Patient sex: F
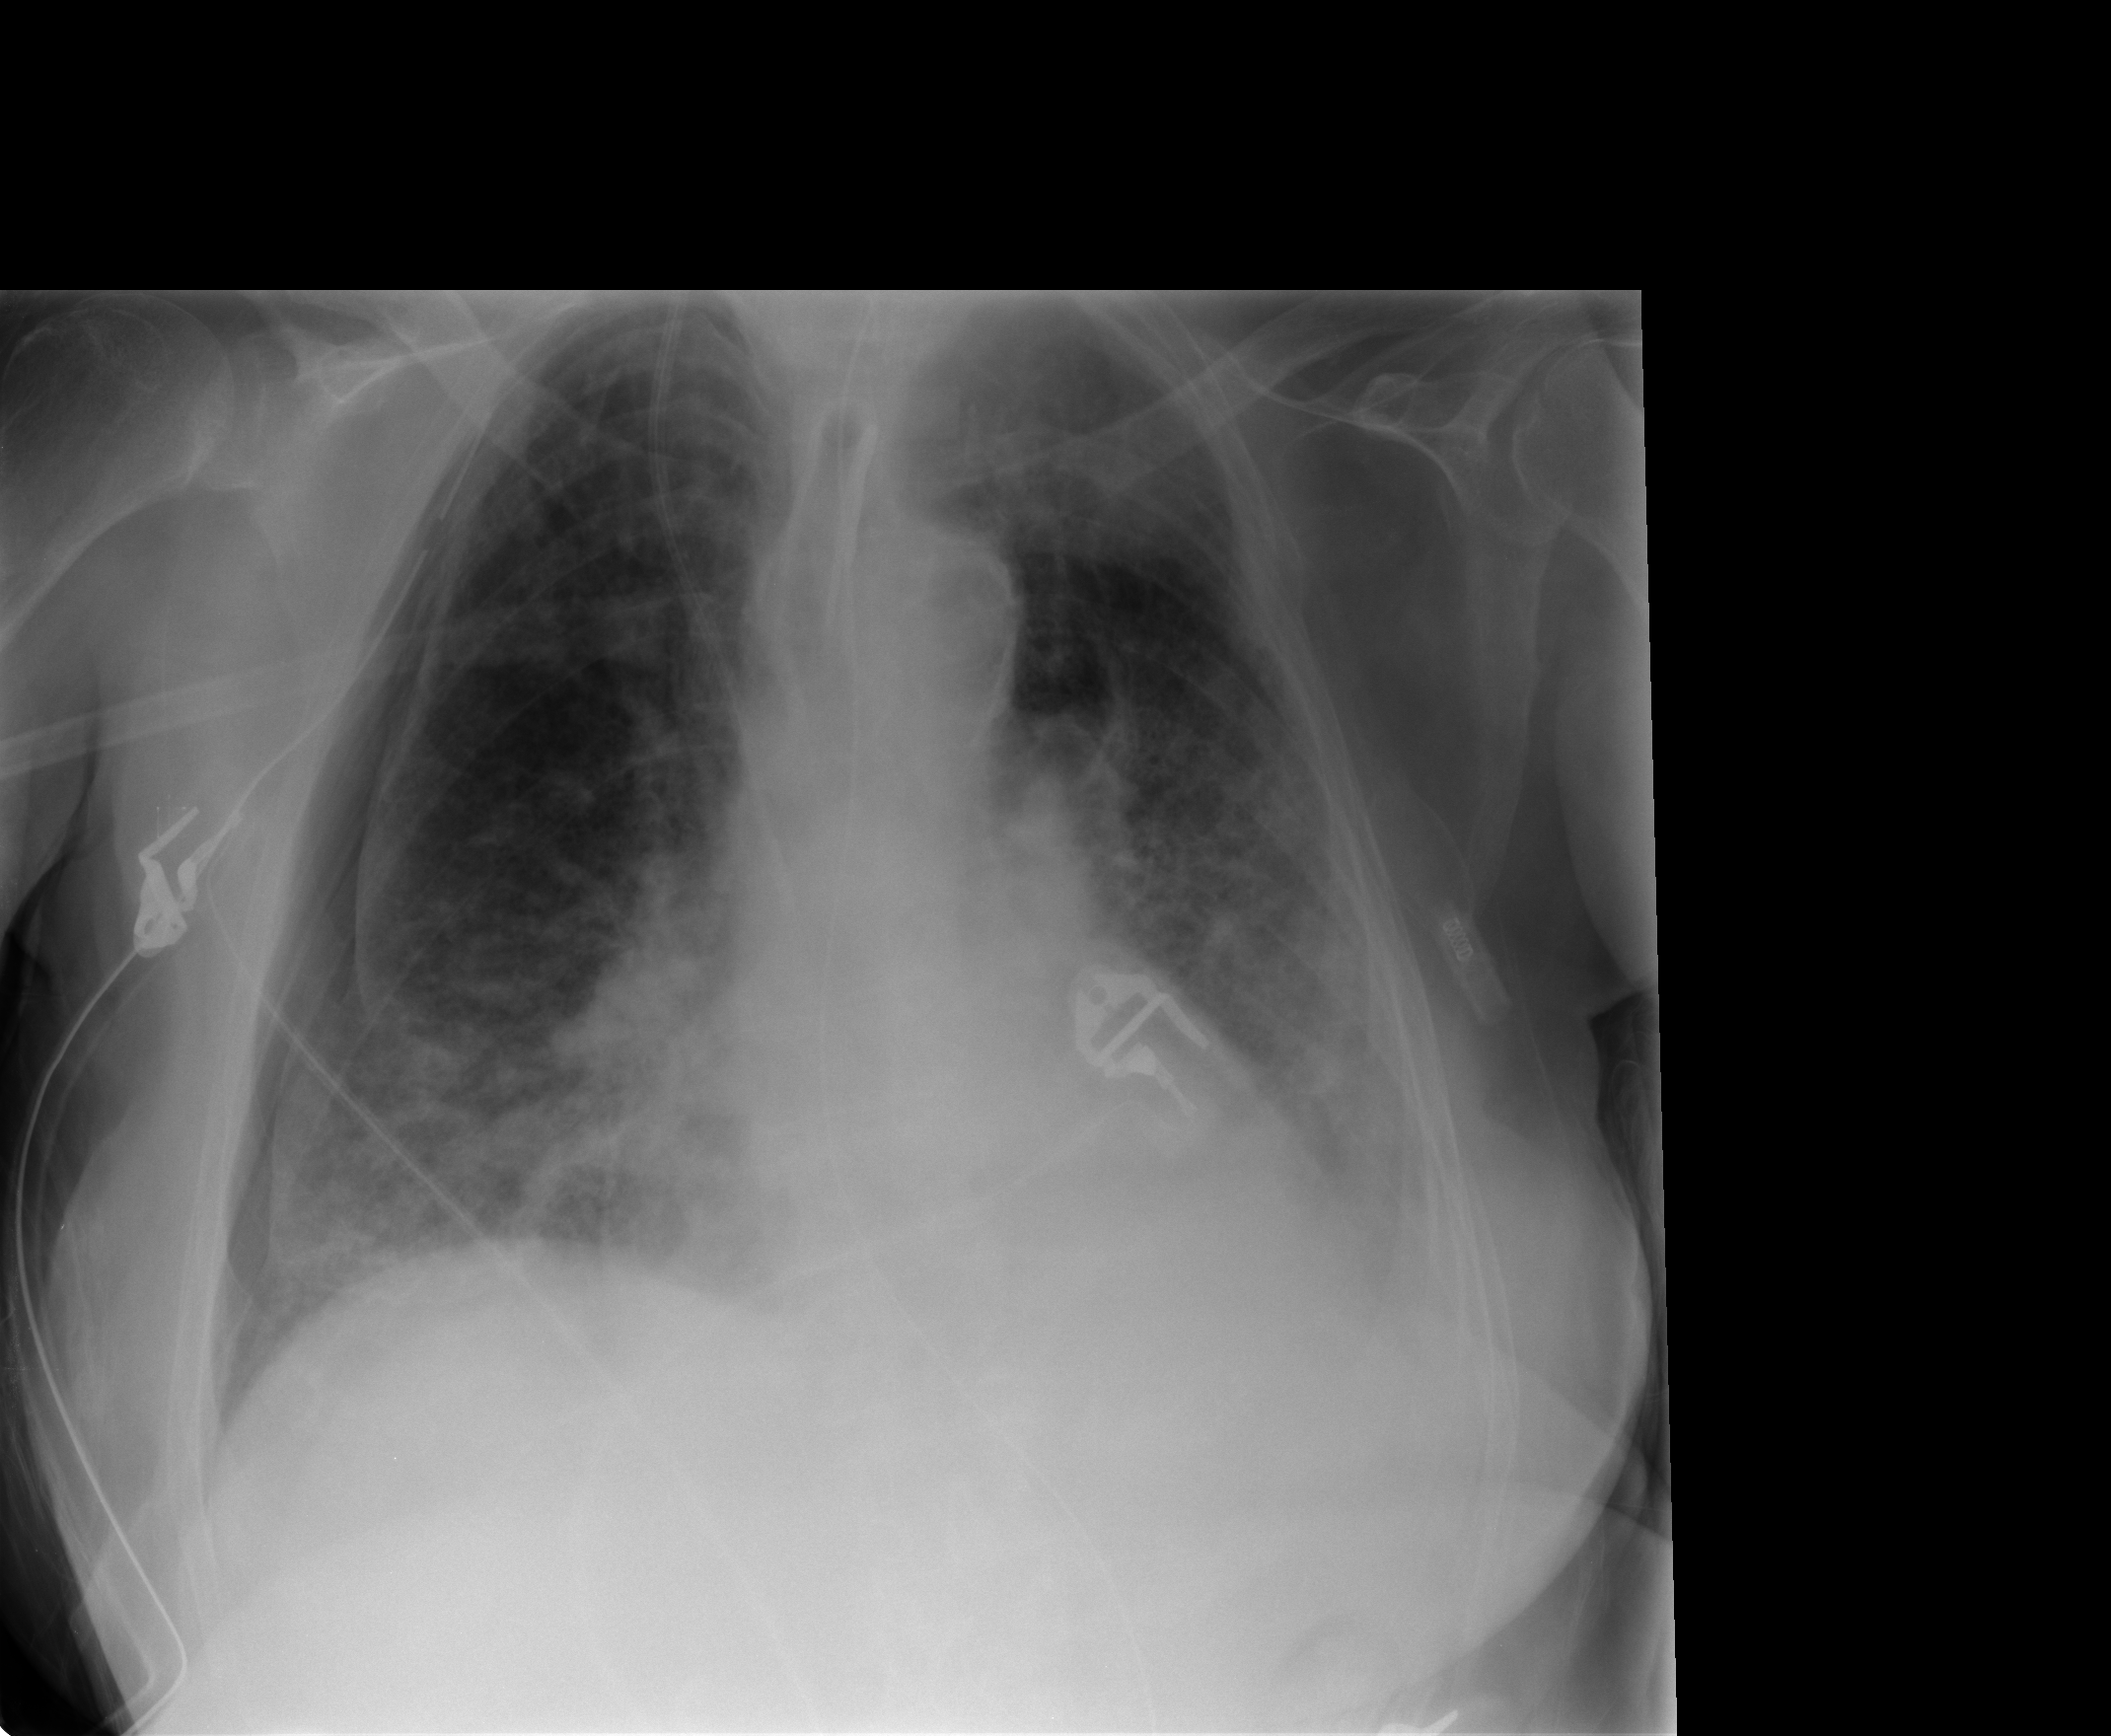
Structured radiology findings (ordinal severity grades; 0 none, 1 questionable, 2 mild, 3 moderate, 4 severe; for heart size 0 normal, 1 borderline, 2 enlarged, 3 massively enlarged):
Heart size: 1
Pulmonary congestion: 2
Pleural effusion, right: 0
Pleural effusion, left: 2
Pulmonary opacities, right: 2
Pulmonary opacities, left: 2
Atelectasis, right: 2
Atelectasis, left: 2